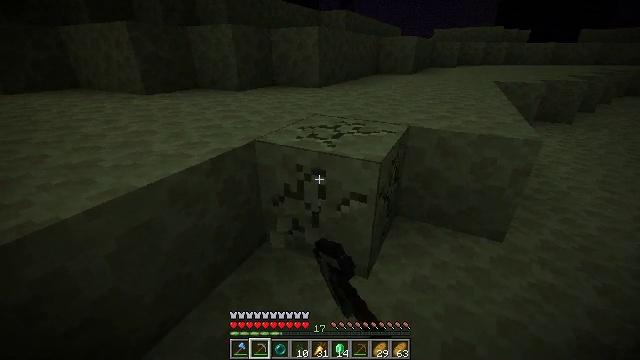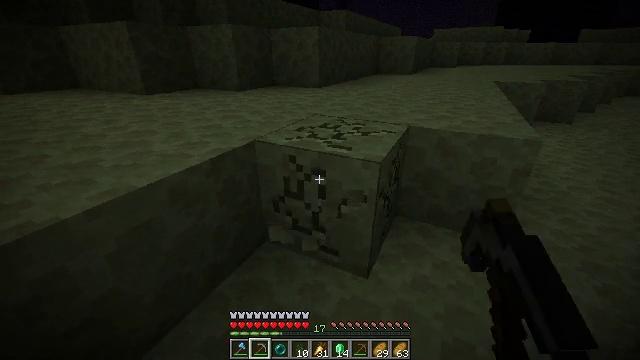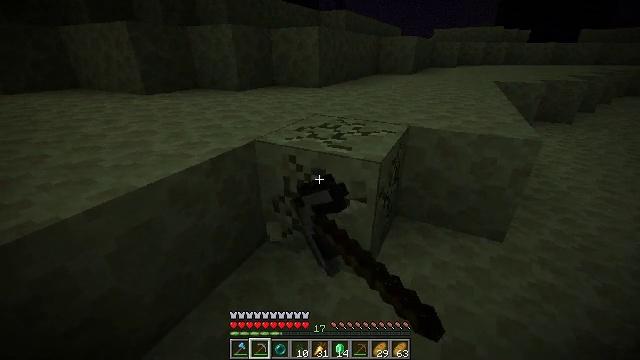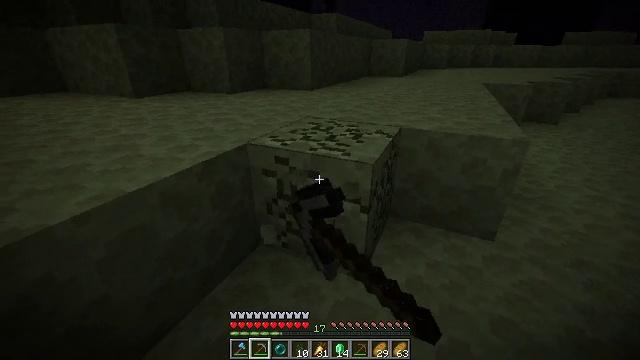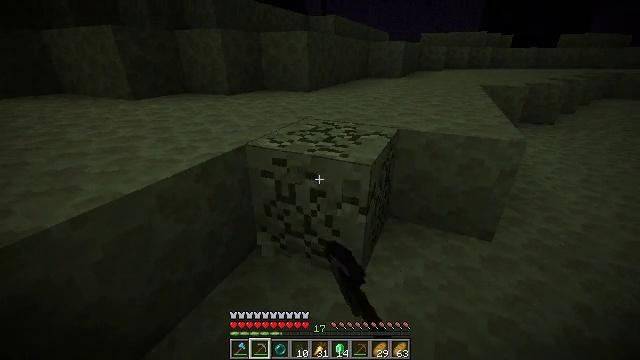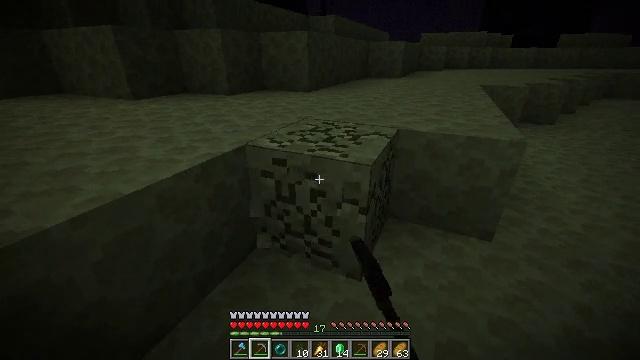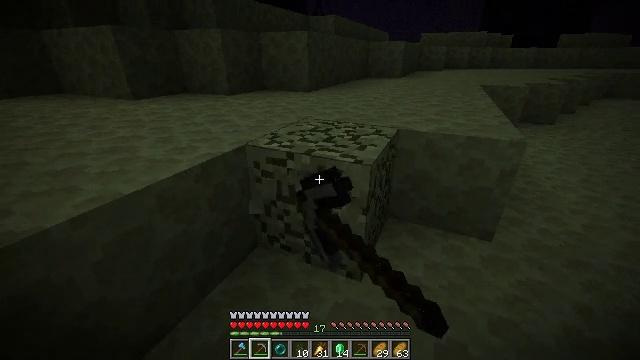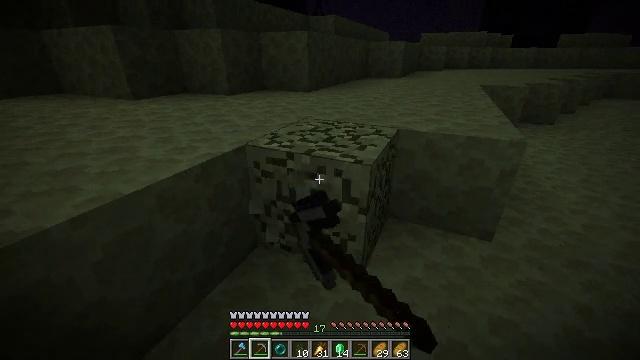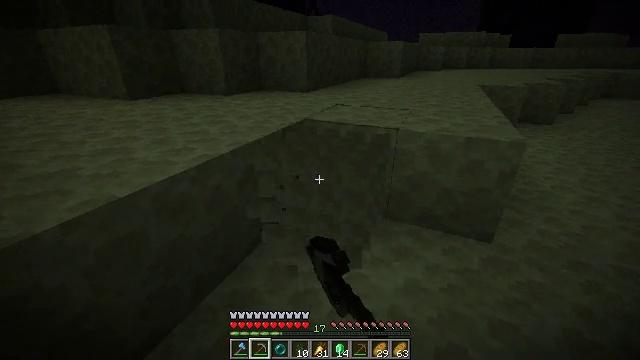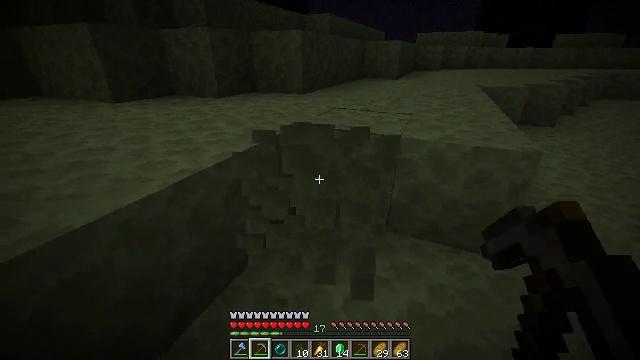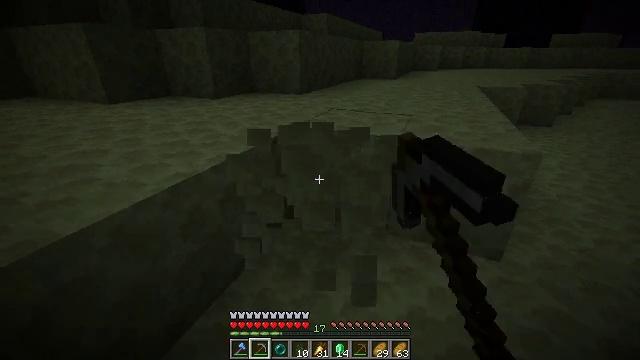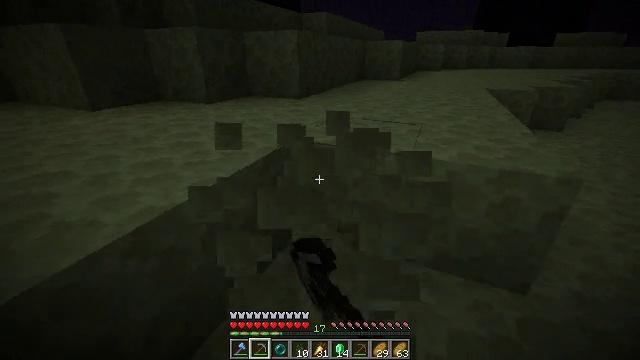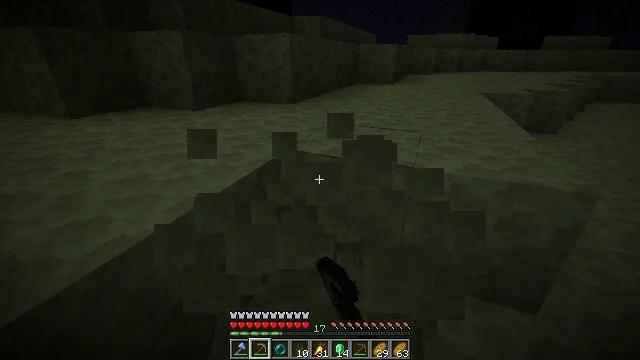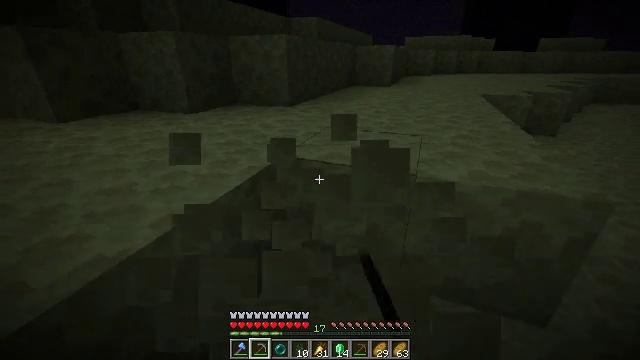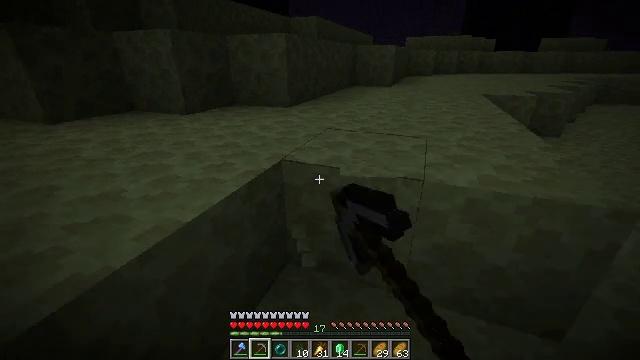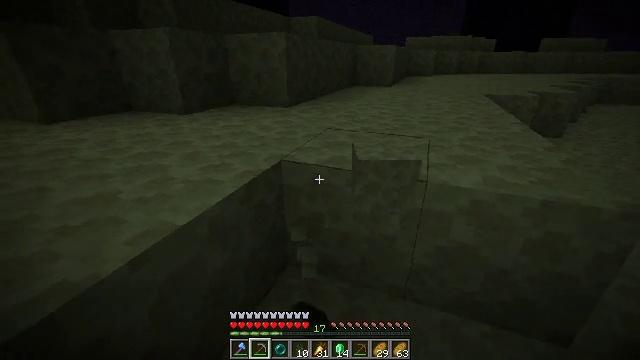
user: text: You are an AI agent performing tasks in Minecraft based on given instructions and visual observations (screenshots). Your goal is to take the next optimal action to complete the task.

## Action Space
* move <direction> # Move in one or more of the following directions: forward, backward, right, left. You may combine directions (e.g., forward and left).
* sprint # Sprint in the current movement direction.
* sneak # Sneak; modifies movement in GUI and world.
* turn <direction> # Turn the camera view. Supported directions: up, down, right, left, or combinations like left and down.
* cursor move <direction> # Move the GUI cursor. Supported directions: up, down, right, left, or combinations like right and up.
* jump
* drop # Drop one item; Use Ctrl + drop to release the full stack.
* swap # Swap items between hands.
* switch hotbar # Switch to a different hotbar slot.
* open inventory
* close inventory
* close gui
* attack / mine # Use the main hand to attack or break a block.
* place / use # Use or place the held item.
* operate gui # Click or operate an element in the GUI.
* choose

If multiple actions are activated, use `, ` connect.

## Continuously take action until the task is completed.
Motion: motion action
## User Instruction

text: Mine the end stone in the End dimension.
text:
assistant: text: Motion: attack / mine
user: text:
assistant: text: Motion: attack / mine
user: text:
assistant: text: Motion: turn right, attack / mine
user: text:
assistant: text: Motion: attack / mine
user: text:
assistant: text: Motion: attack / mine
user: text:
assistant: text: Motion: attack / mine
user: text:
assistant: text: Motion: attack / mine
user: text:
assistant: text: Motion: move forward, attack / mine
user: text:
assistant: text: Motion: move forward, attack / mine
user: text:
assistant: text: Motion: move forward, attack / mine
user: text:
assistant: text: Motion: move forward, attack / mine
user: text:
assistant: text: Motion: move forward, turn right, attack / mine
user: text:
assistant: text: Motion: attack / mine
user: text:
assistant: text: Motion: attack / mine
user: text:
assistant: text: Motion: attack / mine
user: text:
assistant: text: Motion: attack / mine
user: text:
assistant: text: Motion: attack / mine
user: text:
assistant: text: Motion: attack / mine
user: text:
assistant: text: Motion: attack / mine
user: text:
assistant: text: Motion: attack / mine
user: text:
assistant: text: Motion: attack / mine
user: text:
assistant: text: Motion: attack / mine
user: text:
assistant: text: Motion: attack / mine
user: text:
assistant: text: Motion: attack / mine
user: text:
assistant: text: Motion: attack / mine
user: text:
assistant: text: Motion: attack / mine
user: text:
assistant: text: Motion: attack / mine
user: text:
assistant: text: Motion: attack / mine
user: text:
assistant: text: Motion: attack / mine
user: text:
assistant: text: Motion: attack / mine